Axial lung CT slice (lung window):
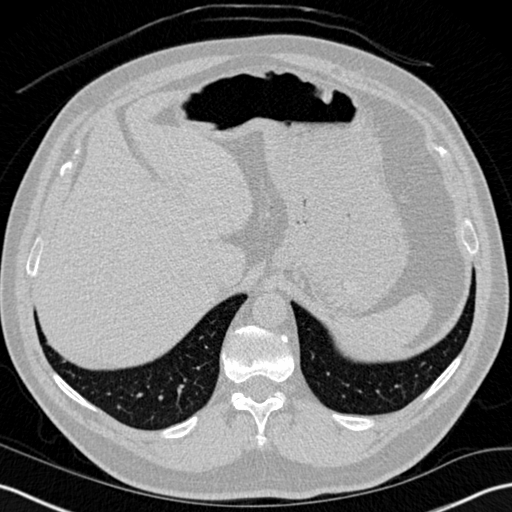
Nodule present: no